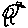
Label: bird